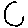
Label: moon